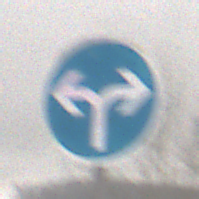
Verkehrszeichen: VorgeschriebeneFahrtrichtungRechtsOderLinks
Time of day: Midday
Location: Outdoor (Nature)
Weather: Overcast
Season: Winter
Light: Natural